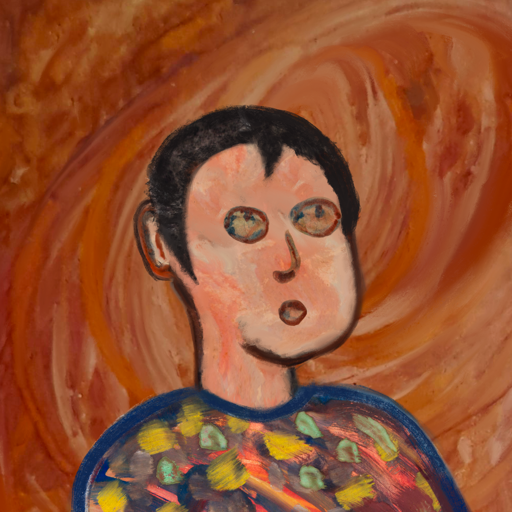
Background: Pious_Lady, Head And Neck Side: Roy_Bahadur, Face Side: Orphan, Bust: Mother_And_Son_Mother, Hair Side: Roy_Bahadur, Head Accessory: Blank, Second Necklace: Blank, Necklace: Blank, Baby: Blank